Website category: auto
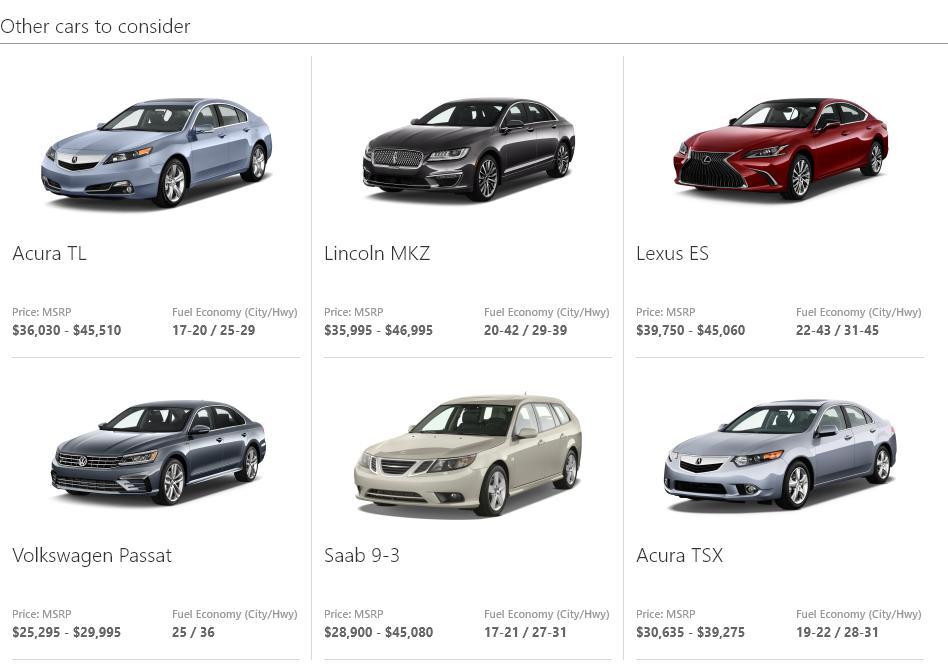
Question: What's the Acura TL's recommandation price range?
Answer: $36,030 - $45,510

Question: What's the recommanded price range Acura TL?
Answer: $36,030 - $45,510

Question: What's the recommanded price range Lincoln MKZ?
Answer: $35,995 - $46,995

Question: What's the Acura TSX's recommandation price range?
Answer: $30,635 - $39,275

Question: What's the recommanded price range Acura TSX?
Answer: $30,635 - $39,275

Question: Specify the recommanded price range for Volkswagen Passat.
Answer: $25,295 - $29,995

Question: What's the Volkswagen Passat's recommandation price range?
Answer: $25,295 - $29,995

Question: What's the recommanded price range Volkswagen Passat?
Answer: $25,295 - $29,995

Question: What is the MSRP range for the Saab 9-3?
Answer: $28,900 - $45,080

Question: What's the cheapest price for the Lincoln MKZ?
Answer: $35,995

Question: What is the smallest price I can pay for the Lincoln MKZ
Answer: $35,995

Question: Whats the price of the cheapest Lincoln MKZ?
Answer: $35,995

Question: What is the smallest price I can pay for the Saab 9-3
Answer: $28,900

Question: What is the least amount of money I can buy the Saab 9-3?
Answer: $28,900

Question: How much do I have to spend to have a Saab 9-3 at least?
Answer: $28,900

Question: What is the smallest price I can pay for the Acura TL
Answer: $36,030

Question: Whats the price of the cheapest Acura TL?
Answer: $36,030

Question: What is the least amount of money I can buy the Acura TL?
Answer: $36,030

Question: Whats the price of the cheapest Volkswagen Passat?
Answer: $25,295

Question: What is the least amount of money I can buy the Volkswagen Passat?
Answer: $25,295

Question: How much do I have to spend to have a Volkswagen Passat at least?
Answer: $25,295

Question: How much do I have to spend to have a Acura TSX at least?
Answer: $30,635

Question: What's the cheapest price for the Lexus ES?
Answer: $39,750

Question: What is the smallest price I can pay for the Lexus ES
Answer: $39,750

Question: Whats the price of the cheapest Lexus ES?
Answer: $39,750

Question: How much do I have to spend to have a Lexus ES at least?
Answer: $39,750

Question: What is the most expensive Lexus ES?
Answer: $45,060

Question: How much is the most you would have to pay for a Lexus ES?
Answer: $45,060

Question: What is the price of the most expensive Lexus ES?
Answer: $45,060

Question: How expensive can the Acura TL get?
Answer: $45,510

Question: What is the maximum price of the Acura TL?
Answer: $45,510

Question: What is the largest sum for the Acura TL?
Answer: $45,510

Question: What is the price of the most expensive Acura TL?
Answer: $45,510

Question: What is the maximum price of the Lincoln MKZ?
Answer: $46,995

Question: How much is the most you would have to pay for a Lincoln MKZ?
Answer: $46,995

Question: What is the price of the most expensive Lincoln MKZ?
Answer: $46,995

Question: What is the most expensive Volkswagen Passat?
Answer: $29,995

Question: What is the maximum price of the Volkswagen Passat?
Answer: $29,995

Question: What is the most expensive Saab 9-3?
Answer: $45,080

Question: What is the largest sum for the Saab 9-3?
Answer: $45,080

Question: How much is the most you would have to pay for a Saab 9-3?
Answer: $45,080

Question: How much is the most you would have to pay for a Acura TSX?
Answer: $39,275

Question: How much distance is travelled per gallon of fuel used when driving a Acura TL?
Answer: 17-20 / 25-29

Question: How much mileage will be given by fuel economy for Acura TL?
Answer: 17-20 / 25-29

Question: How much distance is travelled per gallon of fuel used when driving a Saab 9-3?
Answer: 17-21 / 27-31

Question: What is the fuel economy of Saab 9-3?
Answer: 17-21 / 27-31

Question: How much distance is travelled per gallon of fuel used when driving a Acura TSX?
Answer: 19-22 / 28-31

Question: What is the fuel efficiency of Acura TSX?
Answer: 19-22 / 28-31

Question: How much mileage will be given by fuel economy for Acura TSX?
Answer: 19-22 / 28-31

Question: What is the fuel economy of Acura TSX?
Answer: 19-22 / 28-31

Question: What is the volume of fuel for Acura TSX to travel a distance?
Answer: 19-22 / 28-31

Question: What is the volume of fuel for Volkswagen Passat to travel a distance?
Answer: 25 / 36

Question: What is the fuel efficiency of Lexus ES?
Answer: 22-43 / 31-45

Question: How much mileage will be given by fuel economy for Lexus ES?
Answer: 22-43 / 31-45

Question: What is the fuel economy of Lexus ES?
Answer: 22-43 / 31-45

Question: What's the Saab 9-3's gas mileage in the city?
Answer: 17-21

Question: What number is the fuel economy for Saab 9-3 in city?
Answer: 17-21

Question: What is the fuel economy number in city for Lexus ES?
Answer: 22-43

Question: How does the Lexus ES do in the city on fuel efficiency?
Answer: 22-43

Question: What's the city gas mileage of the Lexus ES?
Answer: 22-43

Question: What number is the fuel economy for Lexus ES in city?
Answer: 22-43

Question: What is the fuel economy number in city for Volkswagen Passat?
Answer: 25

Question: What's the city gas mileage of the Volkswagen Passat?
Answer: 25

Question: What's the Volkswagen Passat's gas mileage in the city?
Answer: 25